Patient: sex M, age 44
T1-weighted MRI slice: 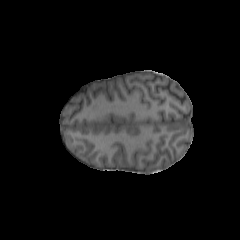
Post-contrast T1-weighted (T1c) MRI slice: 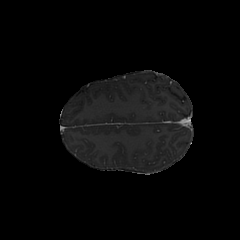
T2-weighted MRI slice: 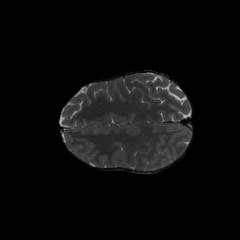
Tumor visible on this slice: no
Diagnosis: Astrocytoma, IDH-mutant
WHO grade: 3